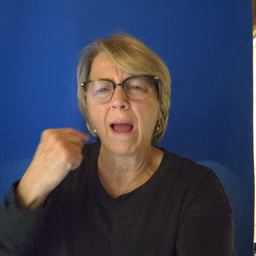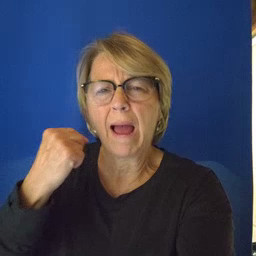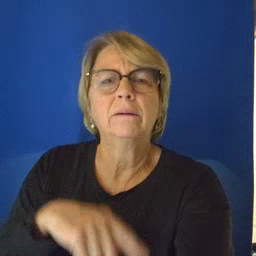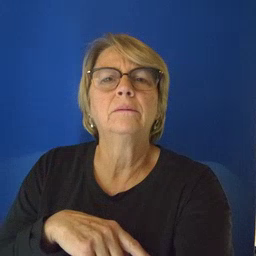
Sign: cry